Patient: sex M, age 53
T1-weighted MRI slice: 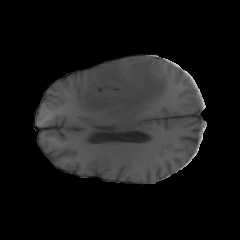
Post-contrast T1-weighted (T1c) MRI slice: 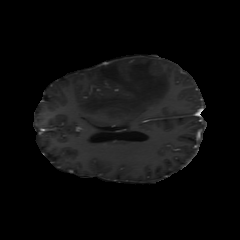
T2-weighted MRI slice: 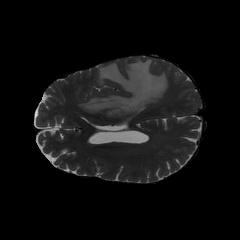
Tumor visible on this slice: yes
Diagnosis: Glioblastoma, IDH-wildtype
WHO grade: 4